Question: I have been searching and reading all over but couldn't find any conclusive method to achieve what I want to and hope to find help here...
I have a UITableView which allows the user to add multiple Flavours and Percentages to a Recipe. I have implemented the method to add or delete rows of Flavours with a custom Cell / Nib and it works perfectly well.
.
(Edit for Clarity: My problem is not the populating of data, but only the dynamic reading of all data so I can save it)
I do manage to get the values for the visible rows (I do understand how the Reuseidentifier and the Tableview works, per se that for memory management's sake, iOS only keeps track of the visible rows), but not the hidden ones.
I assume in theory that I have to create an Array of Cells outside of 'cellForRowAtIndexPath' which maintains all cells. But then I'm facing another conceptual problem that my custom Nib / cell doesn't show.... basically:
- -

Here the code I'm using within my cellForRowAtIndexPath. As mentioned adding and remove cell works like a charm, that isn't the issue...
'''
- (UITableViewCell *)tableView:(UITableView *)tableView cellForRowAtIndexPath:(NSIndexPath *)indexPath {
RecipeFlavourTableViewCell *cell;
int section = (int)indexPath.section;
if(section==0)
return [super tableView:tableView cellForRowAtIndexPath:indexPath];
if(!cell){
[tableView registerNib:[UINib nibWithNibName:@"RecipeFlavourCell" bundle:nil] forCellReuseIdentifier:@"Cell"];
cell = [tableView dequeueReusableCellWithIdentifier:@"Cell"];
}
cell.selectionStyle = UITableViewCellSelectionStyleNone;
return cell;
'''
}
I have seen some Libraries doing it (e.g. XLForm) but do not understand (also when checking their sources) how they iterate through the values and overcome this dequeuing problem...
Any help is highly appreciated
EDIT 2: here the code I'm using to iterate through the cells in order to save the data, but as said I can only iterate through the visible cells:
'''
- (IBAction)saveRecipe:(id)sender {
NSInteger dynamicRows = [self.tableView numberOfRowsInSection:1];
for (int i=0; i<dynamicRows; i++) {
NSIndexPath *indexPath = [NSIndexPath indexPathForRow:i inSection:1];
RecipeFlavourTableViewCell *cell = (RecipeFlavourTableViewCell *)[self.tableView cellForRowAtIndexPath:indexPath];
NSLog(cell.flavour.text);
}
'''
}
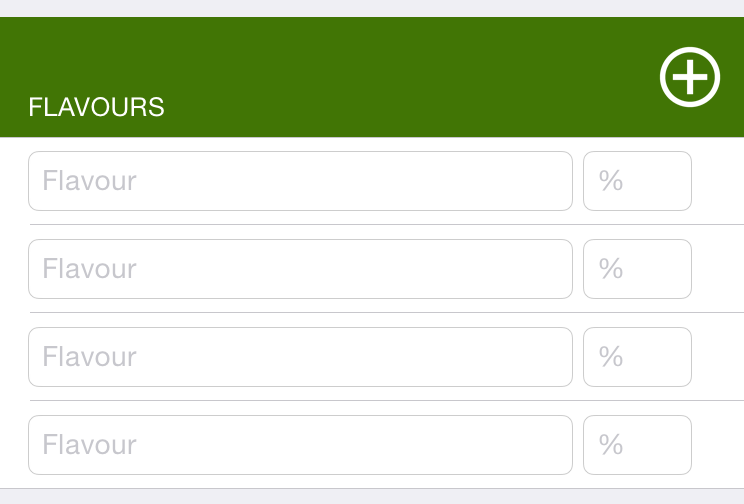
Answer: After 2 days of searching I finally came up with a solid solution. In case someone bumps into the same problem of dynamic forms with a tableview, here the solution:
As we understand, what ever cell is created in cellForRowAtIndexPath, it only persists as long as it is displayed. As soon as you scroll and the cell disappears, it gets automatically thrown out of memory. This behaviour makes it impossible to iterate through all cells at a later stages.
The steps to follow in order to make it work are as follows:
- - - - -
Implement:
'''
- (void)textFieldDidEndEditing:(UITextField *)textField
'''
and update your cellsArray Objects every time a Textfield ends editing. Per se, get the cellObject for the row and edit the properties with the value of the TextField
When ever you add a row, just add an empty cellObject to your cellsArray and use the beginUpdates / insertRowsAtIndexPaths / endUpdates on your tableView (NOT reloadData as the already typed in data would get lost). Also add the following at the very beginning of your addRow method, as you want to make sure that if the user adds a row while editing a textfield, the latter gets persisted as well:
'''
[self.view.window endEditing: YES];
'''
Same as Add Row just reverse, remove the cellObject from your cellsArray and use deleteRowsAtIndexPaths on your tableView
Now comes the trick: since you ought to always persist your data when a field ends editing mode, there is one case you need to cover: What if the user pushes "Save" when the focus is set on one TextField? Well at the very beginning of your Save Action insert the following:
'''
[self.view.window endEditing: YES];
'''
This make sure the the textFieldEndEditing will be triggered one last time for the current textField and that its data will also be persisted.
Finally iterate through your cellsArray and do whatever you want with it (validate, save etc)...
That's it, hope this can help anyone else as I couldn't find any valuable explanation anywhere else...